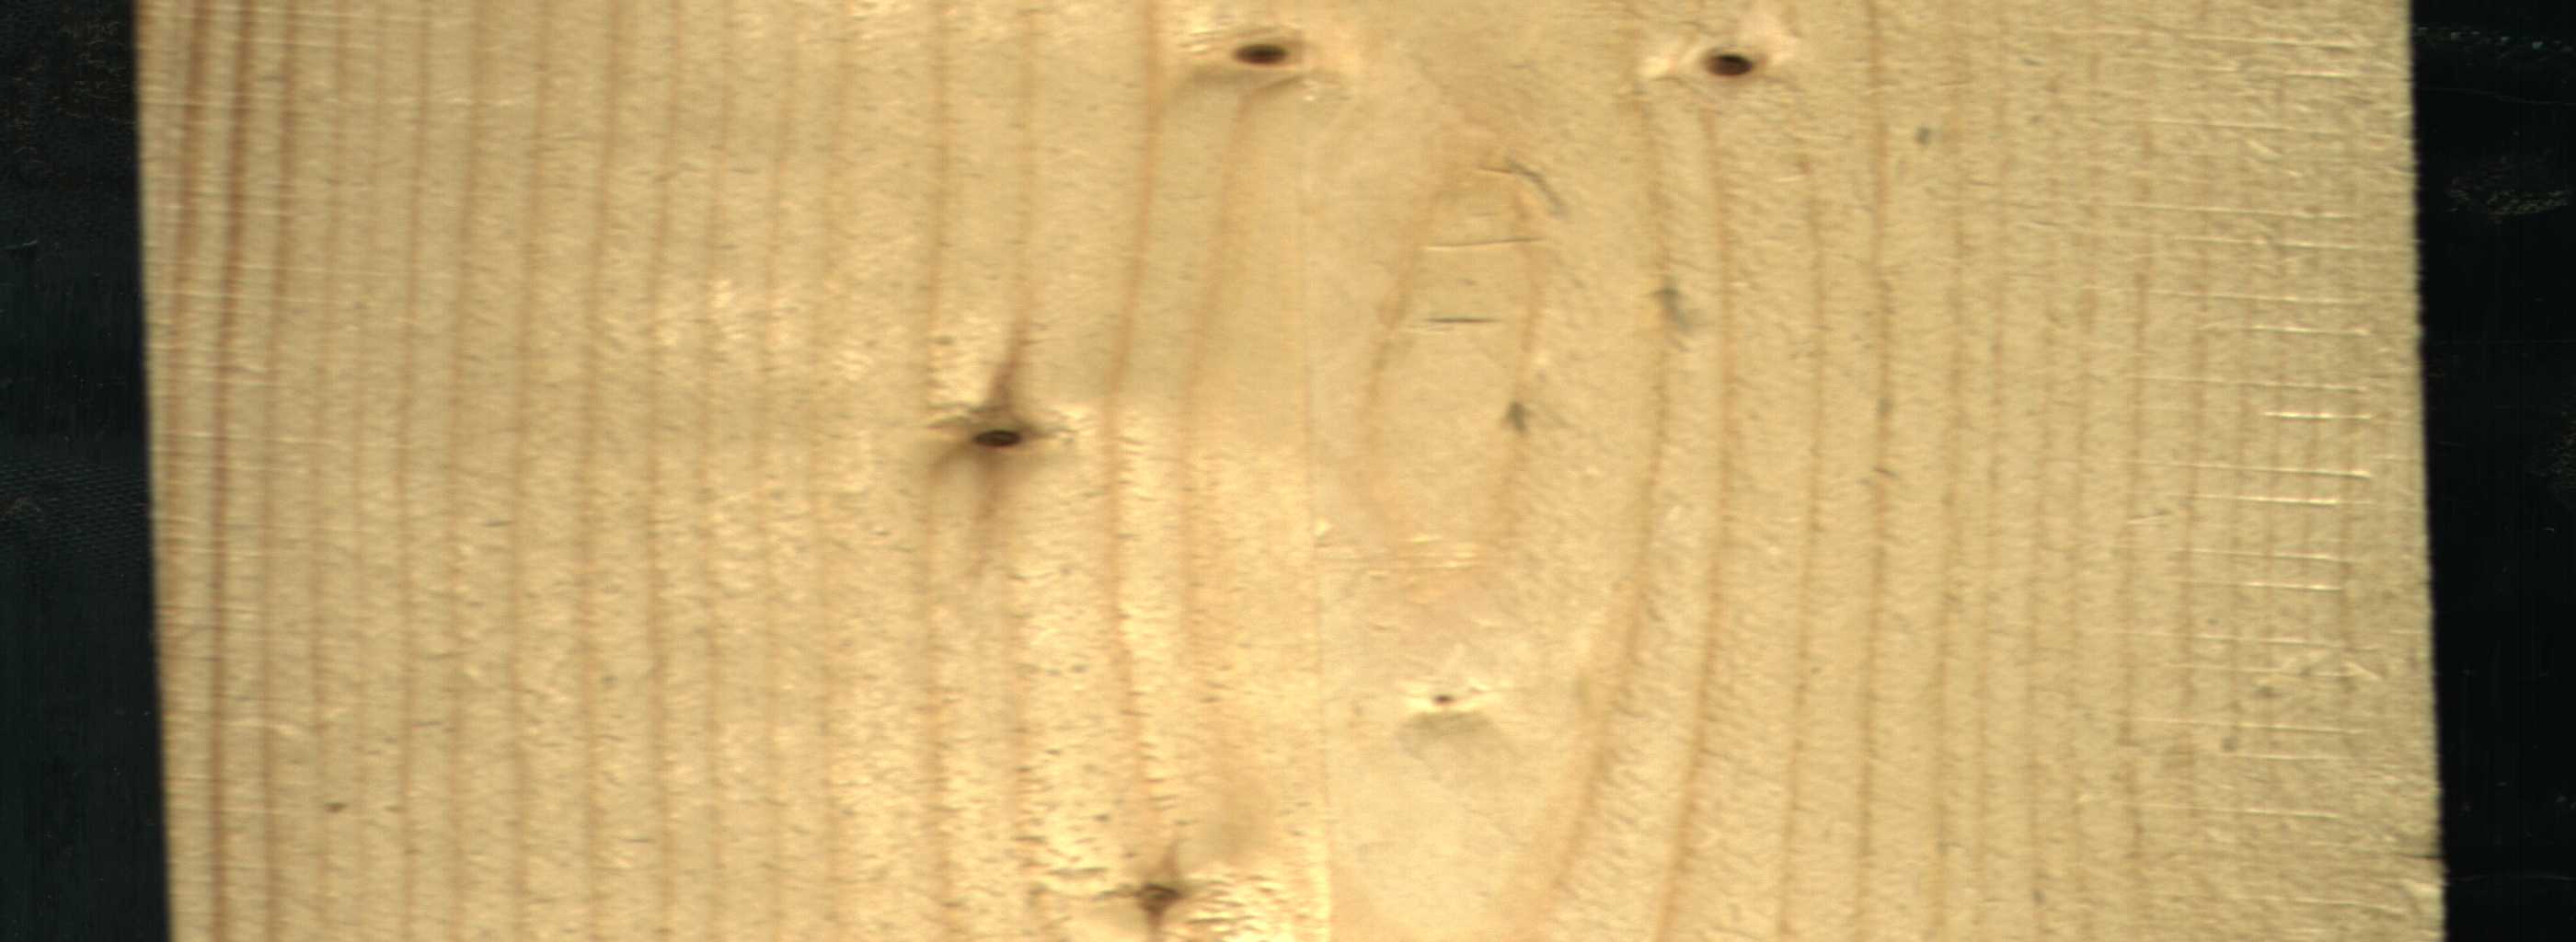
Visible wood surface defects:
Live_Knot
Live_Knot
Live_Knot
Live_Knot
Live_Knot